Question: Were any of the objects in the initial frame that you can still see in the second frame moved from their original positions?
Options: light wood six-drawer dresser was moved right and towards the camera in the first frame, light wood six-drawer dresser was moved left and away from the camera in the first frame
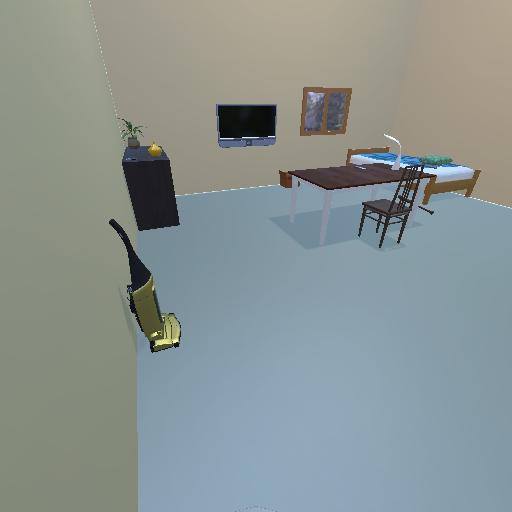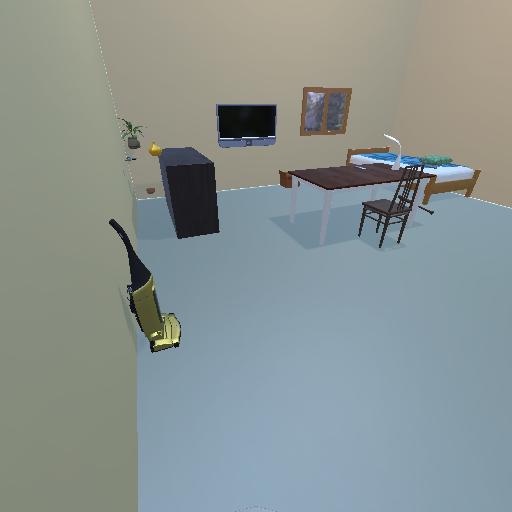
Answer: light wood six-drawer dresser was moved right and towards the camera in the first frame